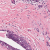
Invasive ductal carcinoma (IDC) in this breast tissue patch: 0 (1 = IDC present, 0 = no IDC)